RGB frame:
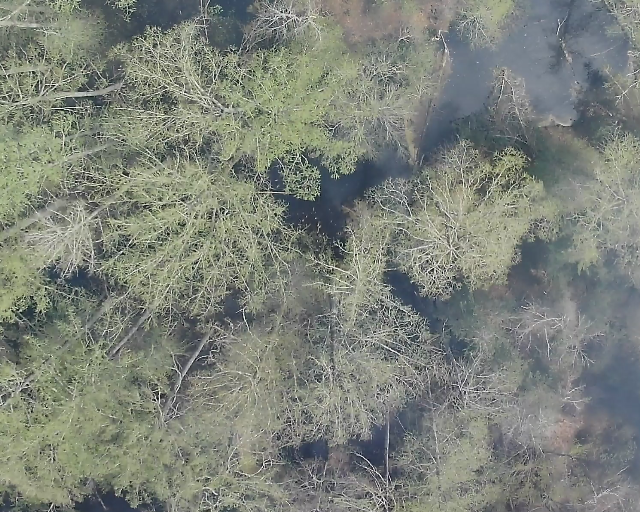
Thermal frame:
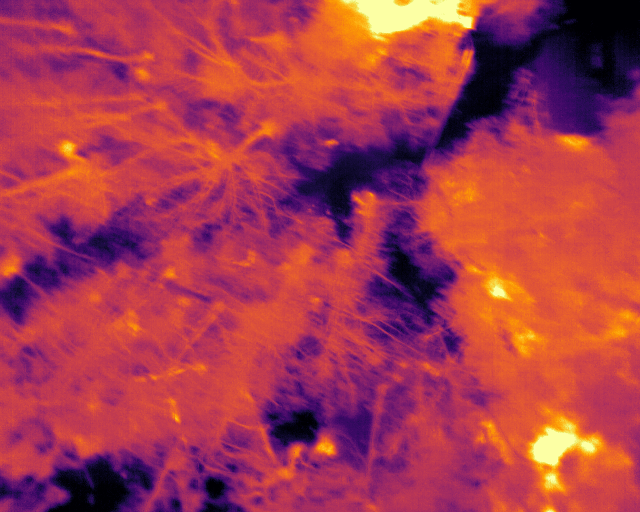
Captured: 2026-02-26 03:46:30
Pixels at or above 80 °C: 0 (fraction of frame: 0)